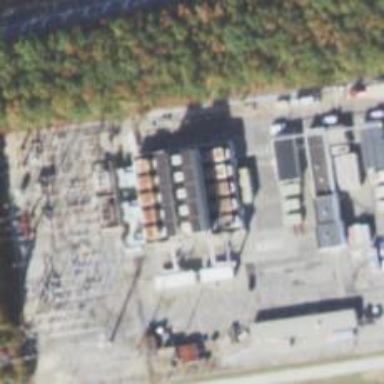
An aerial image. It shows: Gas turbine power generator.